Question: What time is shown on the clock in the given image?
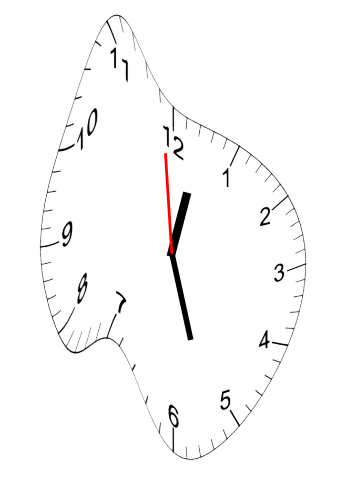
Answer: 12:26:59